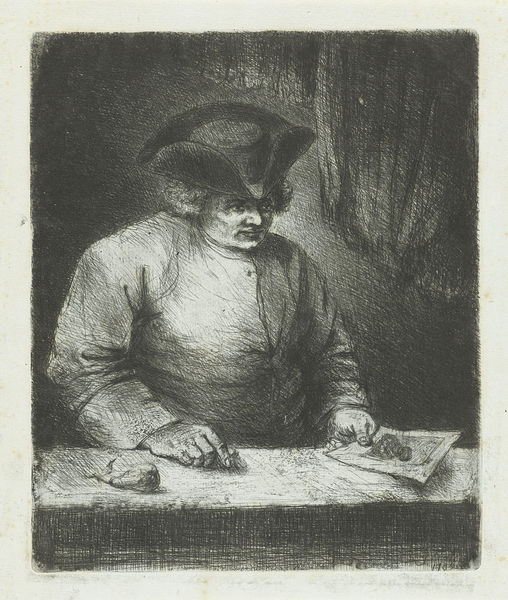
Titel: Portret van Hendrik Chalon
Künstler: Jan Chalon
Standort: Amsterdam
Institution: Rijksmuseum
Schlagwörter: hand, kopf, mann, schatten, weiß, sitzen, finger, hut, licht, mund, nase, schwarz, skizze, tisch, zeichnung, jacke, augen, gesicht, bild, hände, porträt, haare, mantel, sitzend, kaufmann, blatt, knopf, locke, locken, papier, dick, spitz, sitzt, buch, geld, druck, radierung, schwarzweiß, kittel, bleistift, barett, har, urkunde, spitzhut